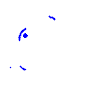
Particle: pion